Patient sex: M
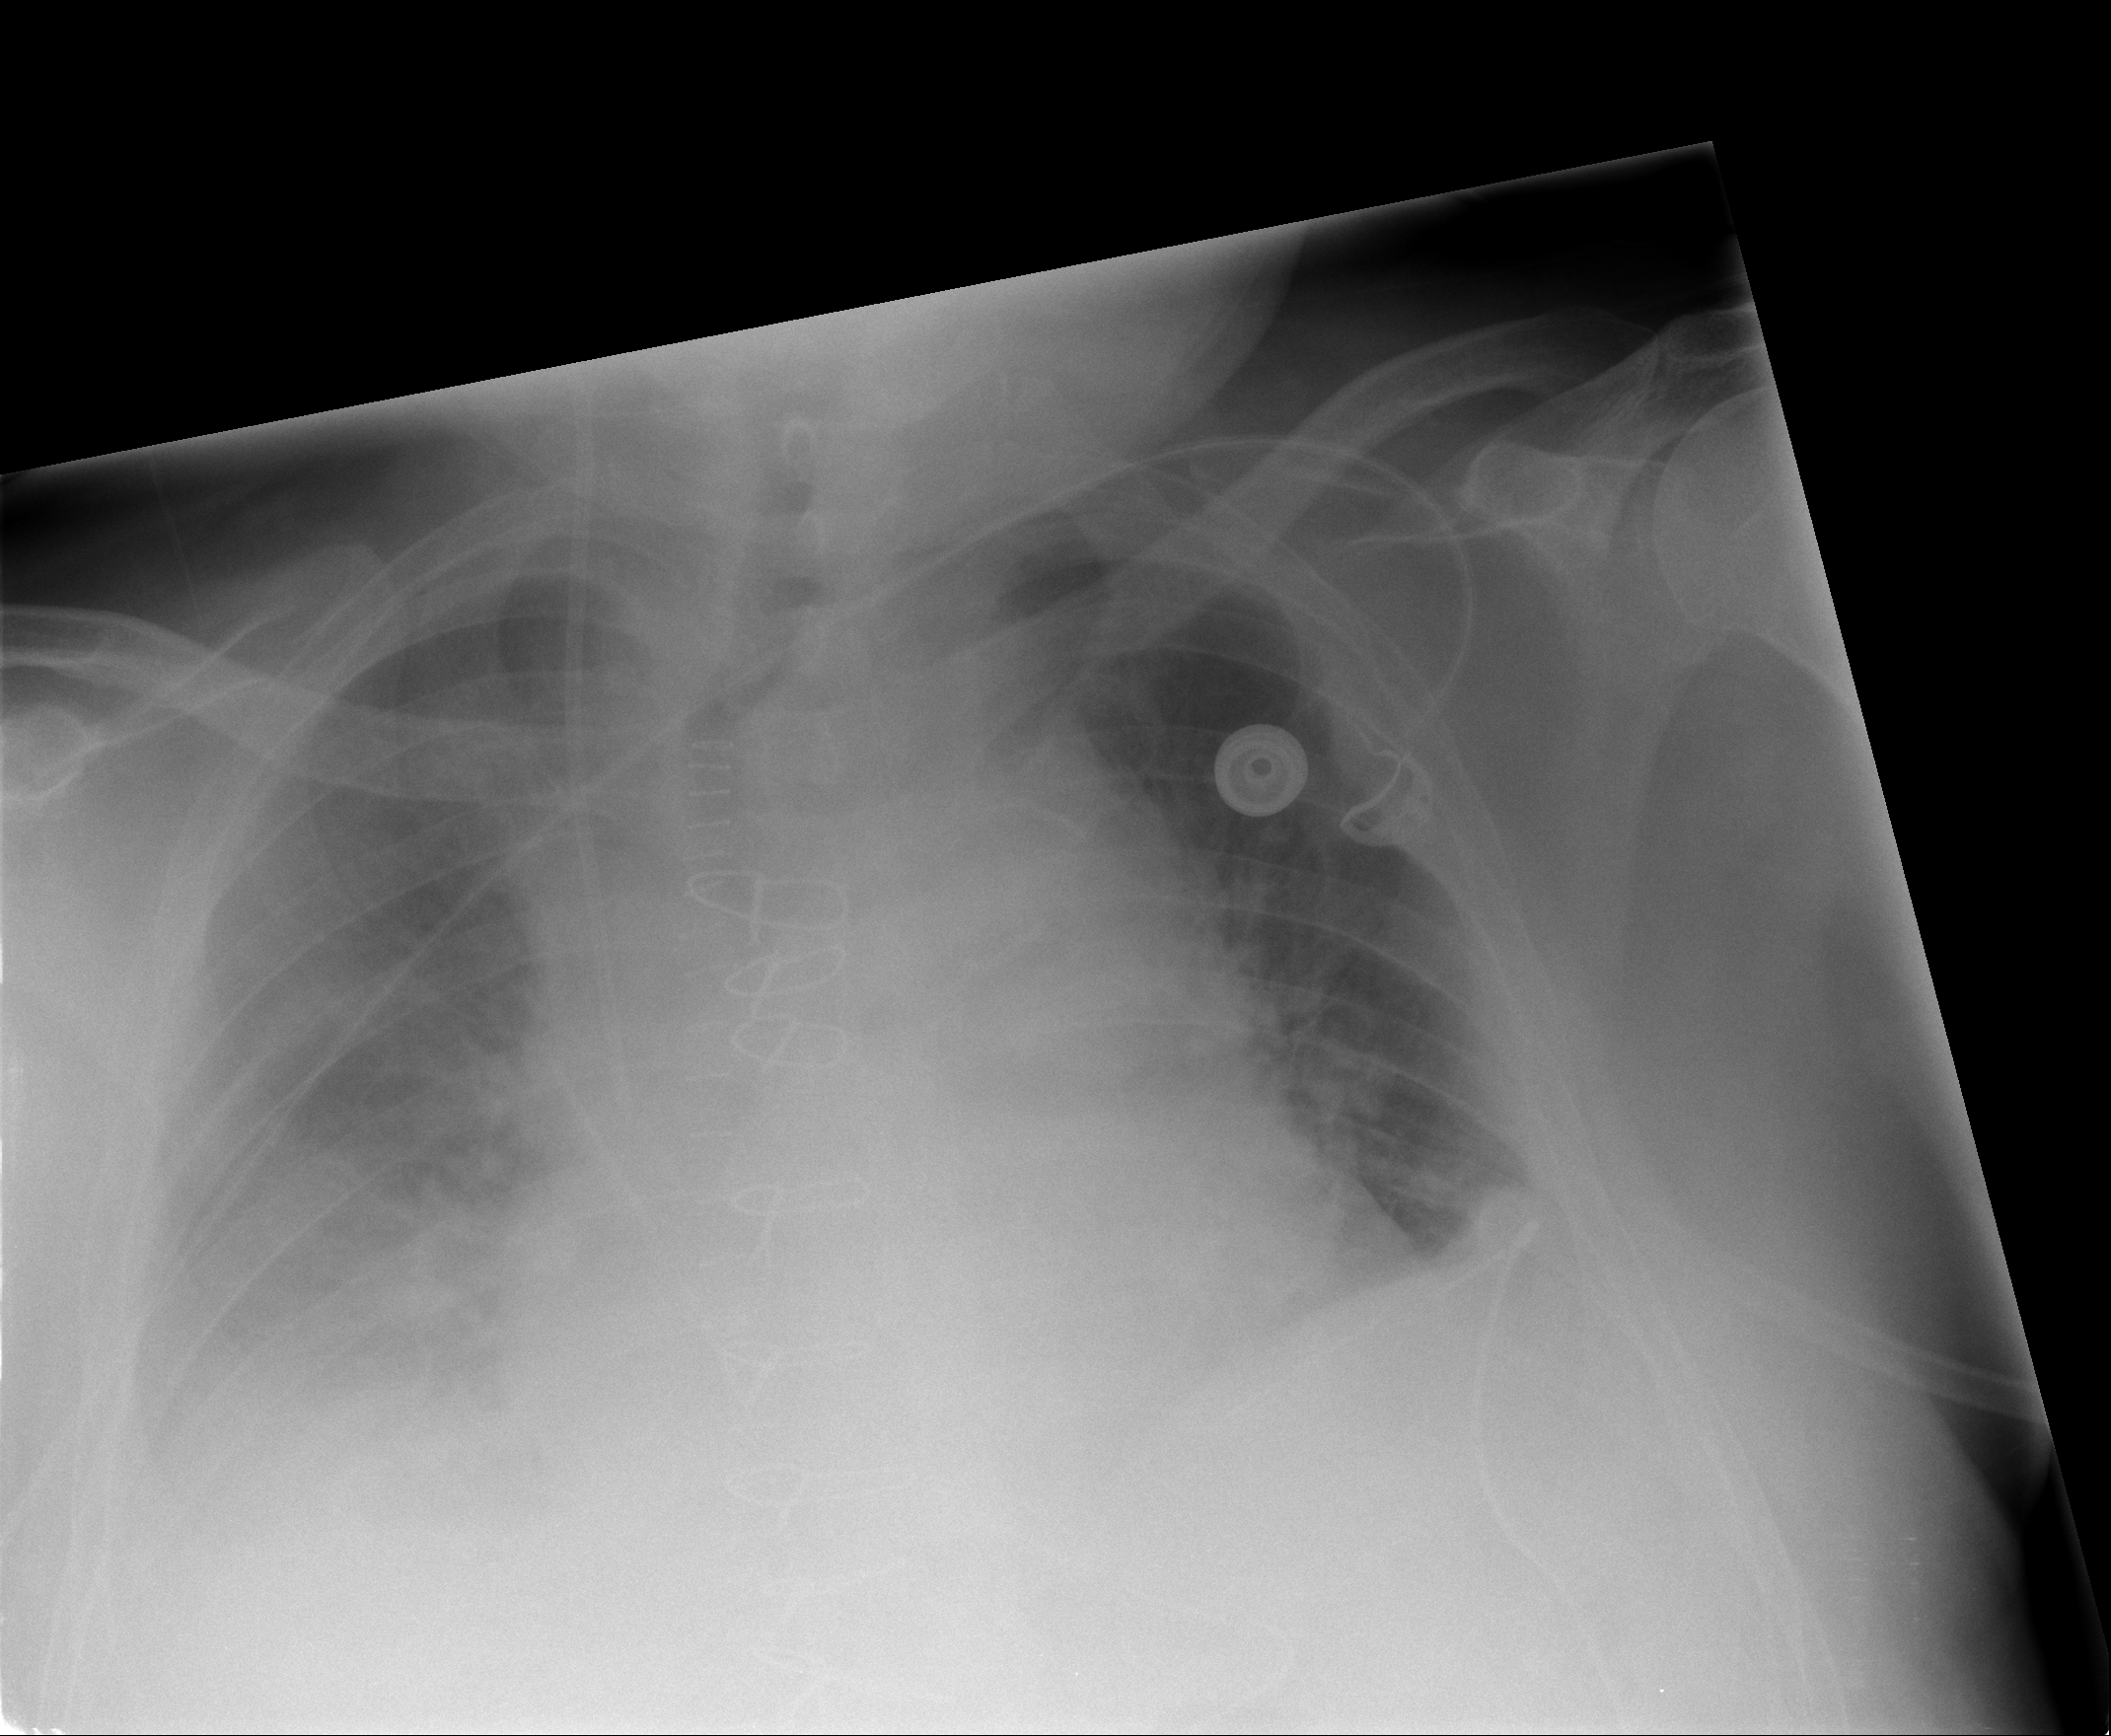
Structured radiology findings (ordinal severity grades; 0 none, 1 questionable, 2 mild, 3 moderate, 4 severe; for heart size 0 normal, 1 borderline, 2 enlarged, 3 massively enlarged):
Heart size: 2
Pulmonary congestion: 2
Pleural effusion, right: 2
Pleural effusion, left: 1
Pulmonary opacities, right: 2
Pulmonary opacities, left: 0
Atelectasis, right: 2
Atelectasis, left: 2